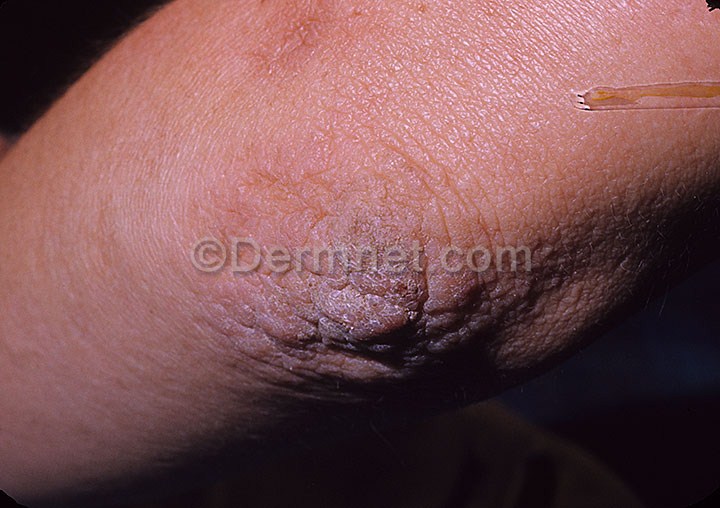
Disease: Systemic Disease